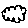
Label: cloud